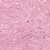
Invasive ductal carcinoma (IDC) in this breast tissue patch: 0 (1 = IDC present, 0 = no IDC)